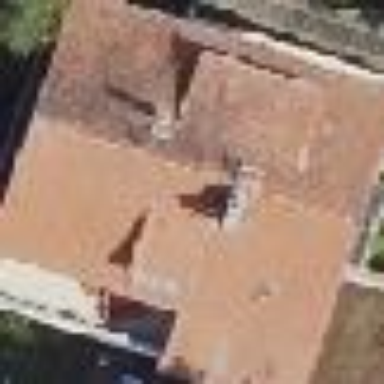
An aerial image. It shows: Detached building with gabled roof.